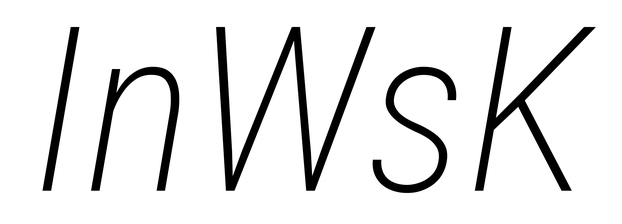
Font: Roboto-Italic_Condensed_ExtraLight_Italic